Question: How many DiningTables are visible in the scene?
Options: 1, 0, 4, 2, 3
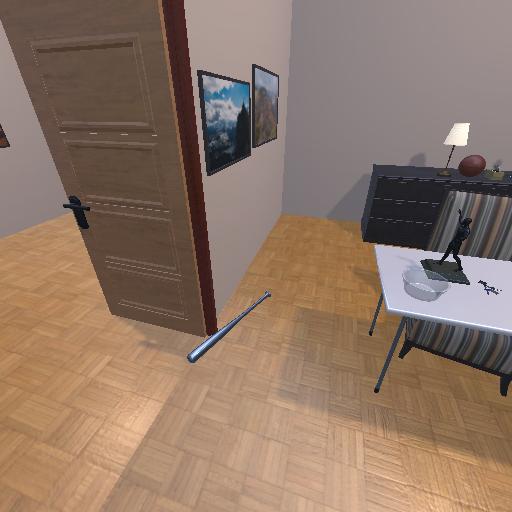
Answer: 1